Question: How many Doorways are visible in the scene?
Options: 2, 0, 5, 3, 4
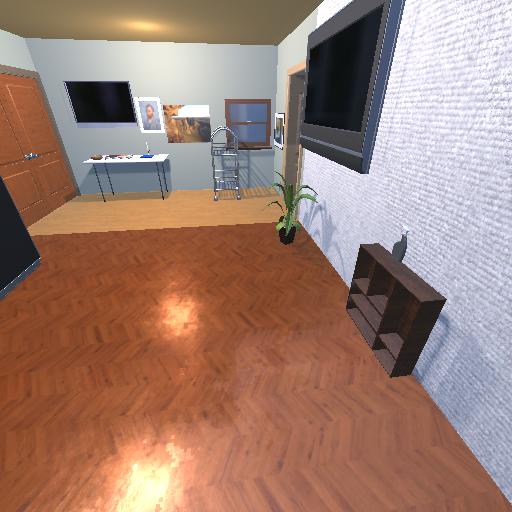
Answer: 2